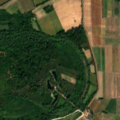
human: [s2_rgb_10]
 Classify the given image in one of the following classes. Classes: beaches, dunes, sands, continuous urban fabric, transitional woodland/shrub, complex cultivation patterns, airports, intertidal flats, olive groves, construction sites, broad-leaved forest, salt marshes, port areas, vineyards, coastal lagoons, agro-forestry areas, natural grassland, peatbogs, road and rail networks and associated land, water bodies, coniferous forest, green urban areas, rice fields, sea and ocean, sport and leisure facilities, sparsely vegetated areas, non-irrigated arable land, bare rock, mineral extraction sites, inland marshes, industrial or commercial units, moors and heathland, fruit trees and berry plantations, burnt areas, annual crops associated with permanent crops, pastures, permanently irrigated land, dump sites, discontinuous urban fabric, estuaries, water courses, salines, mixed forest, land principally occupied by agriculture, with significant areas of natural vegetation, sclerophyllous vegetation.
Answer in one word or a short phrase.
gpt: non-irrigated arable land, complex cultivation patterns, broad-leaved forest